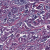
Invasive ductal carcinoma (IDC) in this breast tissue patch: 1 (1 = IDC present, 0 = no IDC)